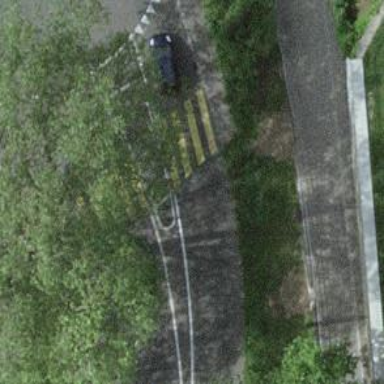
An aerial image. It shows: Uncontrolled crossing with central island on the road.